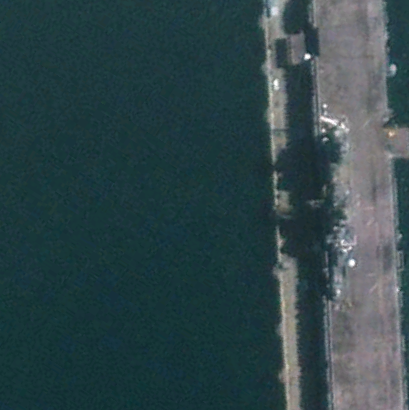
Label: assault